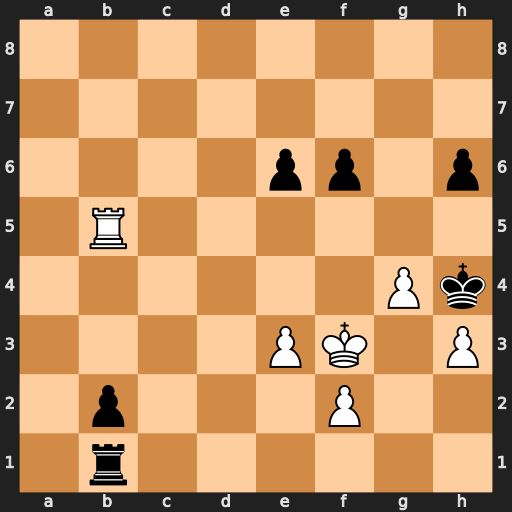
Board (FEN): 8/8/4pp1p/1R6/6Pk/4PK1P/1p3P2/1r6
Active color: w
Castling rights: -
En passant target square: -
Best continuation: Rh5#